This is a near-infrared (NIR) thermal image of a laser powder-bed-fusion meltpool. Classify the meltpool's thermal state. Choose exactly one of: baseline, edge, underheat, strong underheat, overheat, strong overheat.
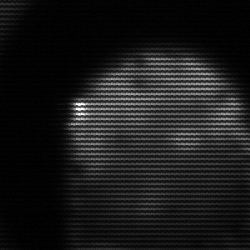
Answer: edge